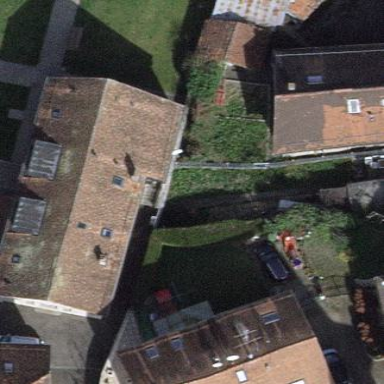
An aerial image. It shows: Garden enclosed by fence.